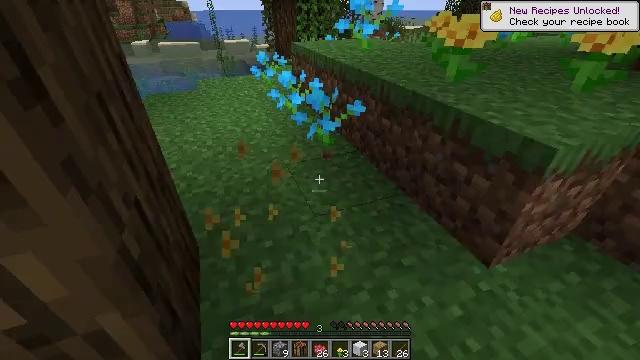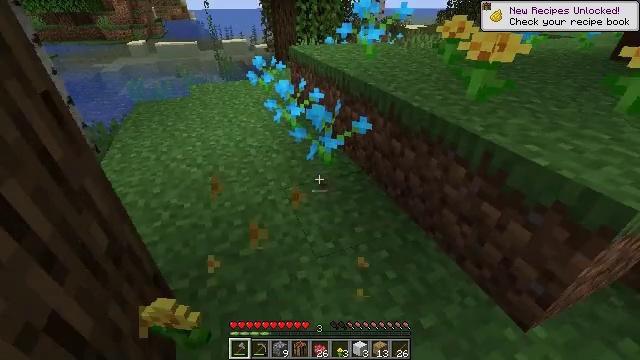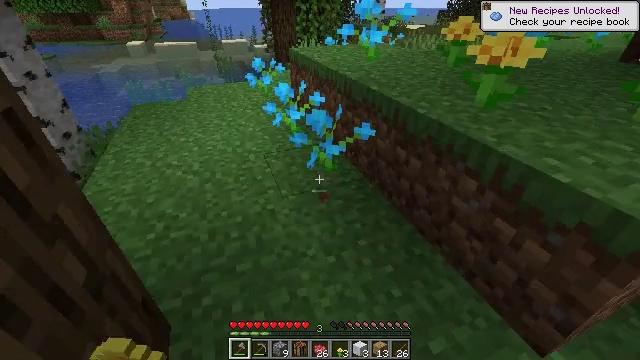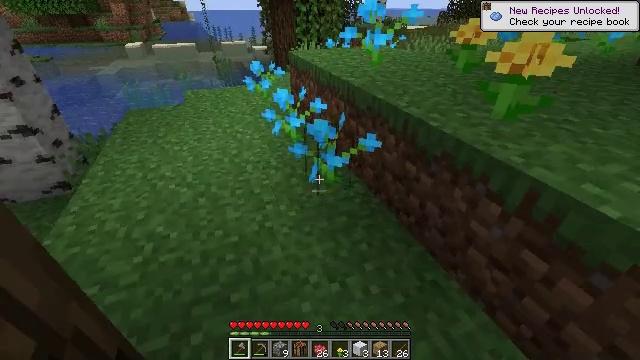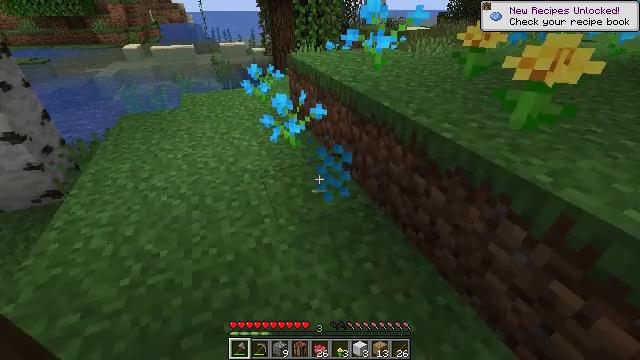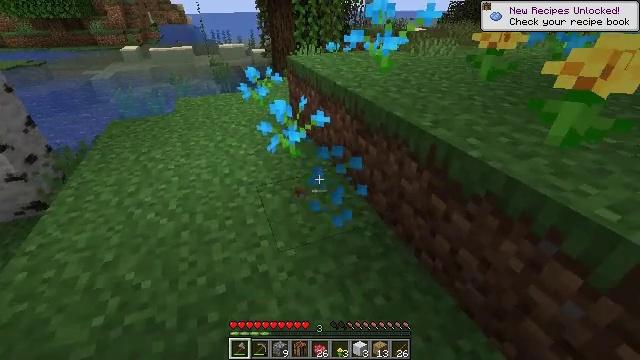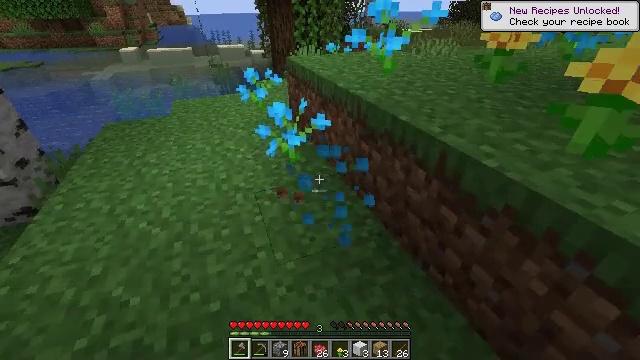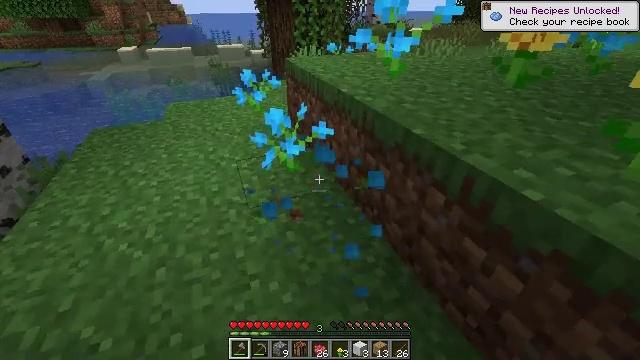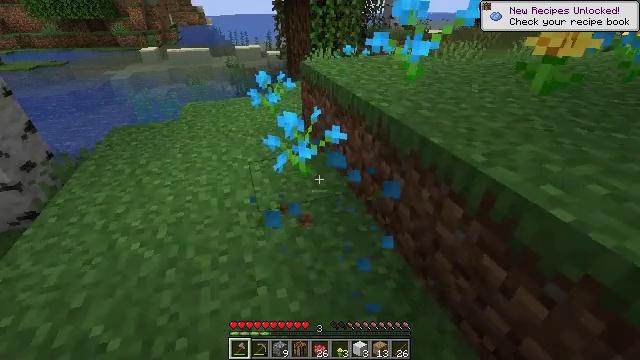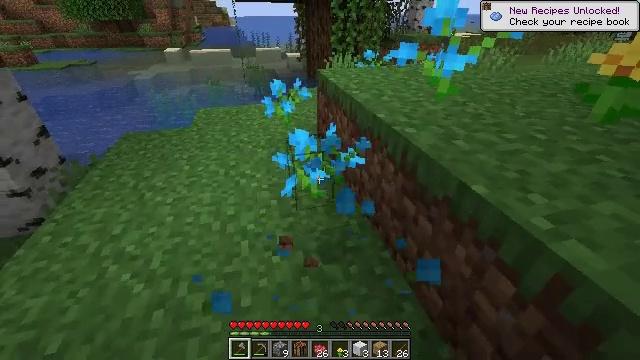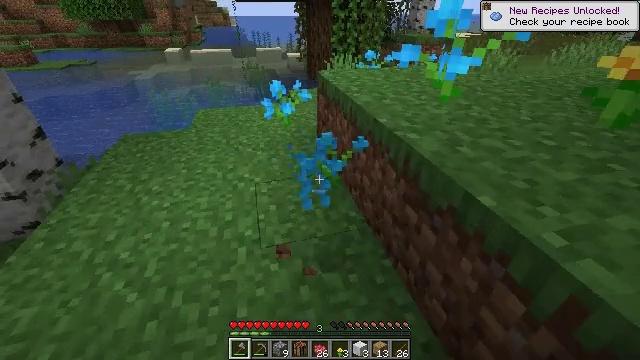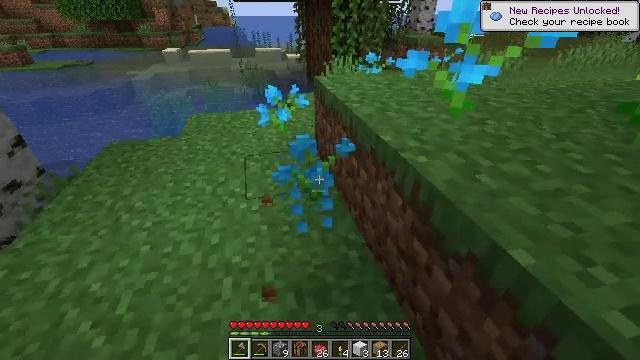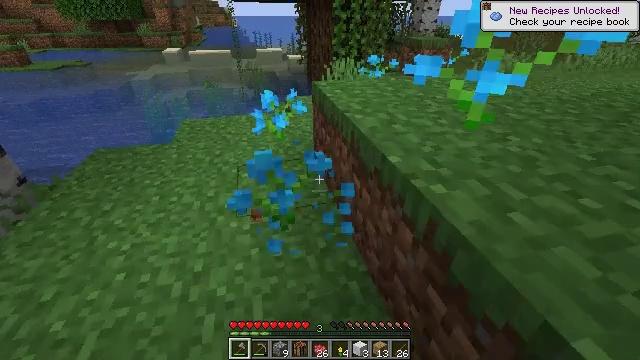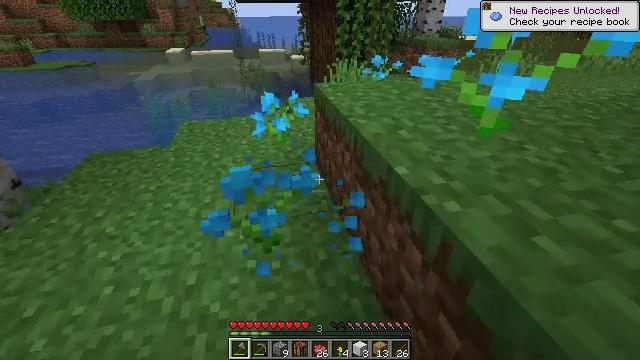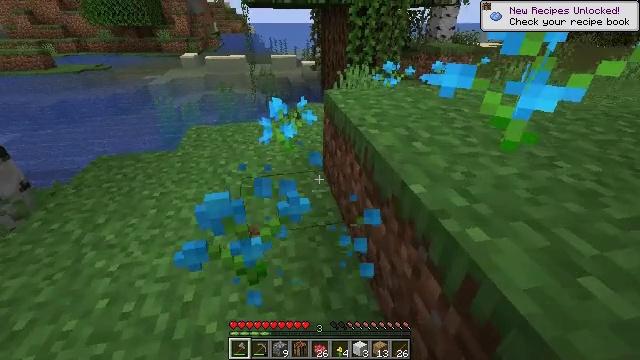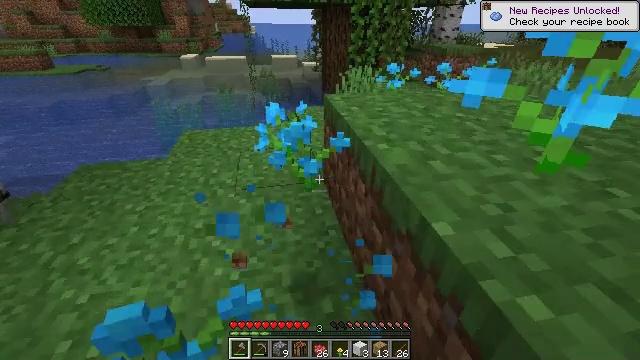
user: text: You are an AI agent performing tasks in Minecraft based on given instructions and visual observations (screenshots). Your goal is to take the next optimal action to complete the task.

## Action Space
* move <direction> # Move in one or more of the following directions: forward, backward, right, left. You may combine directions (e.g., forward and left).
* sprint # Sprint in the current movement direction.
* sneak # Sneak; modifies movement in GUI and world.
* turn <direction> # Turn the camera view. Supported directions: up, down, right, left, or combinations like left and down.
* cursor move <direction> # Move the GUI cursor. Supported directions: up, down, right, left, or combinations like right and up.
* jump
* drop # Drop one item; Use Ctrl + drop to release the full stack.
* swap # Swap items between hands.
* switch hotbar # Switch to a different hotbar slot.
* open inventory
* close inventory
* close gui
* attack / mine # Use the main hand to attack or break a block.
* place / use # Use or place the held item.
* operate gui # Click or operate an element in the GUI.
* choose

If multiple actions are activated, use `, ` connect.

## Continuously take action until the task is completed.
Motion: motion action
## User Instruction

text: Gather the blue orchid in the field.
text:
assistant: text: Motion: move forward
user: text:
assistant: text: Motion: move forward
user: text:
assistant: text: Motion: move forward
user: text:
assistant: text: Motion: move forward, attack / mine
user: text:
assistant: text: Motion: move forward, attack / mine
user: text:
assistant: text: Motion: move forward, attack / mine
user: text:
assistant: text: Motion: move forward
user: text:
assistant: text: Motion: move forward, turn left
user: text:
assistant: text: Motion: move forward, turn left
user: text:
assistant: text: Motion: move forward, attack / mine
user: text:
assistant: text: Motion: move forward, attack / mine
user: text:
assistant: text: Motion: move forward
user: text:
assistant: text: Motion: move forward
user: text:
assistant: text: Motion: move forward, turn left
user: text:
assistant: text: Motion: move forward, attack / mine
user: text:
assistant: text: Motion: move forward, attack / mine
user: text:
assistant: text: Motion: move forward, attack / mine
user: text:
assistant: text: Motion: move forward
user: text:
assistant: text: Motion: move forward
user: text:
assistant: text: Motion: move forward
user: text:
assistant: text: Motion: move forward
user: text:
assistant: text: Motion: move forward
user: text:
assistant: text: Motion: move forward
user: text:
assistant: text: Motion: move forward, attack / mine
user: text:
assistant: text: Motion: move forward, turn right and down, attack / mine
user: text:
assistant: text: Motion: move forward, turn right and down, attack / mine
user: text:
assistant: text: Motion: move forward, turn right
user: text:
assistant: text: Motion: move forward, turn right
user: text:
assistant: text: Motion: move forward, turn right and up
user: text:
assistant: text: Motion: move forward, turn right and up